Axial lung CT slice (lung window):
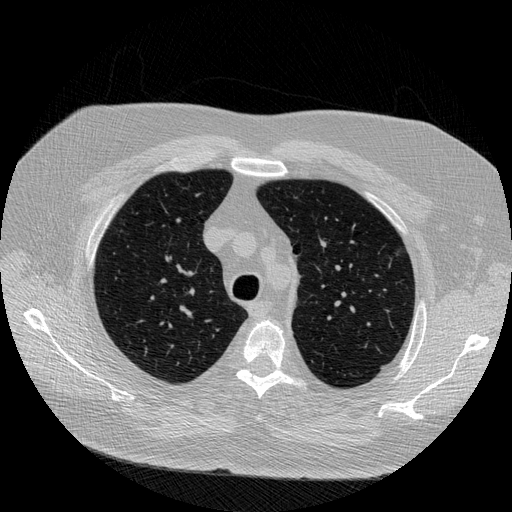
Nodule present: yes
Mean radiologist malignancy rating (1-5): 2